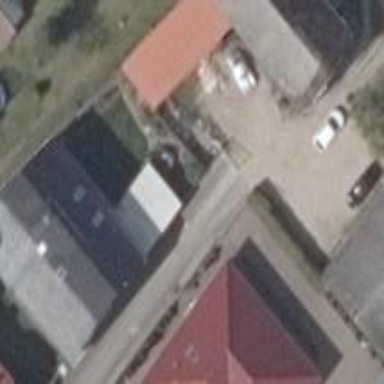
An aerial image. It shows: Simple house.